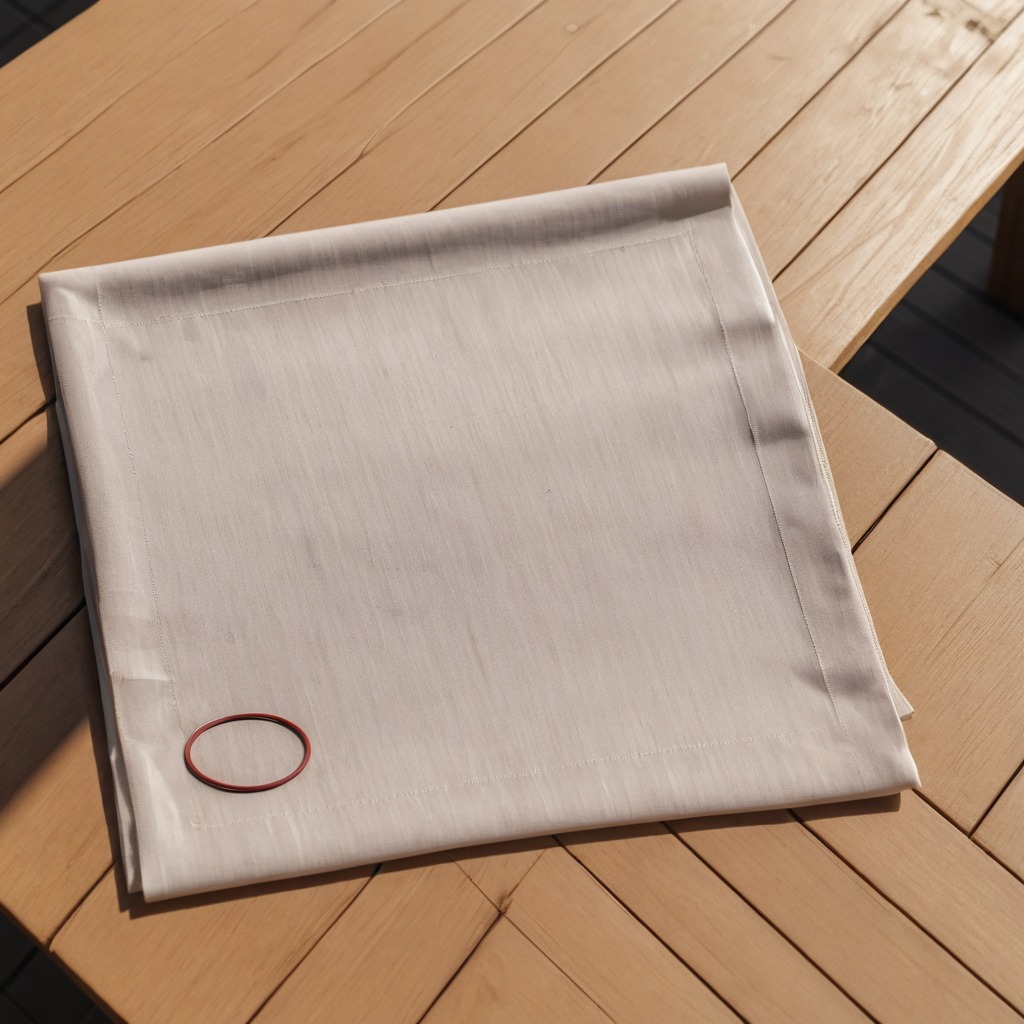
A rubber O-ring lies on the wooden table.